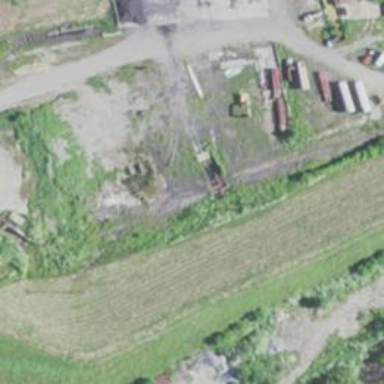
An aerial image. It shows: Disused railway yard.